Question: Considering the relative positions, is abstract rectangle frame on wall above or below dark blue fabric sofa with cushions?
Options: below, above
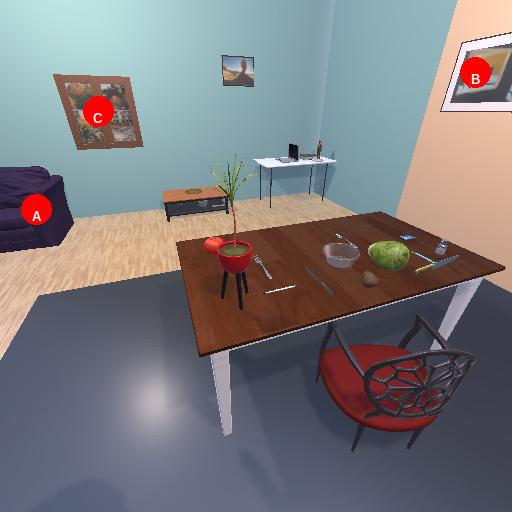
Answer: below